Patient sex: M
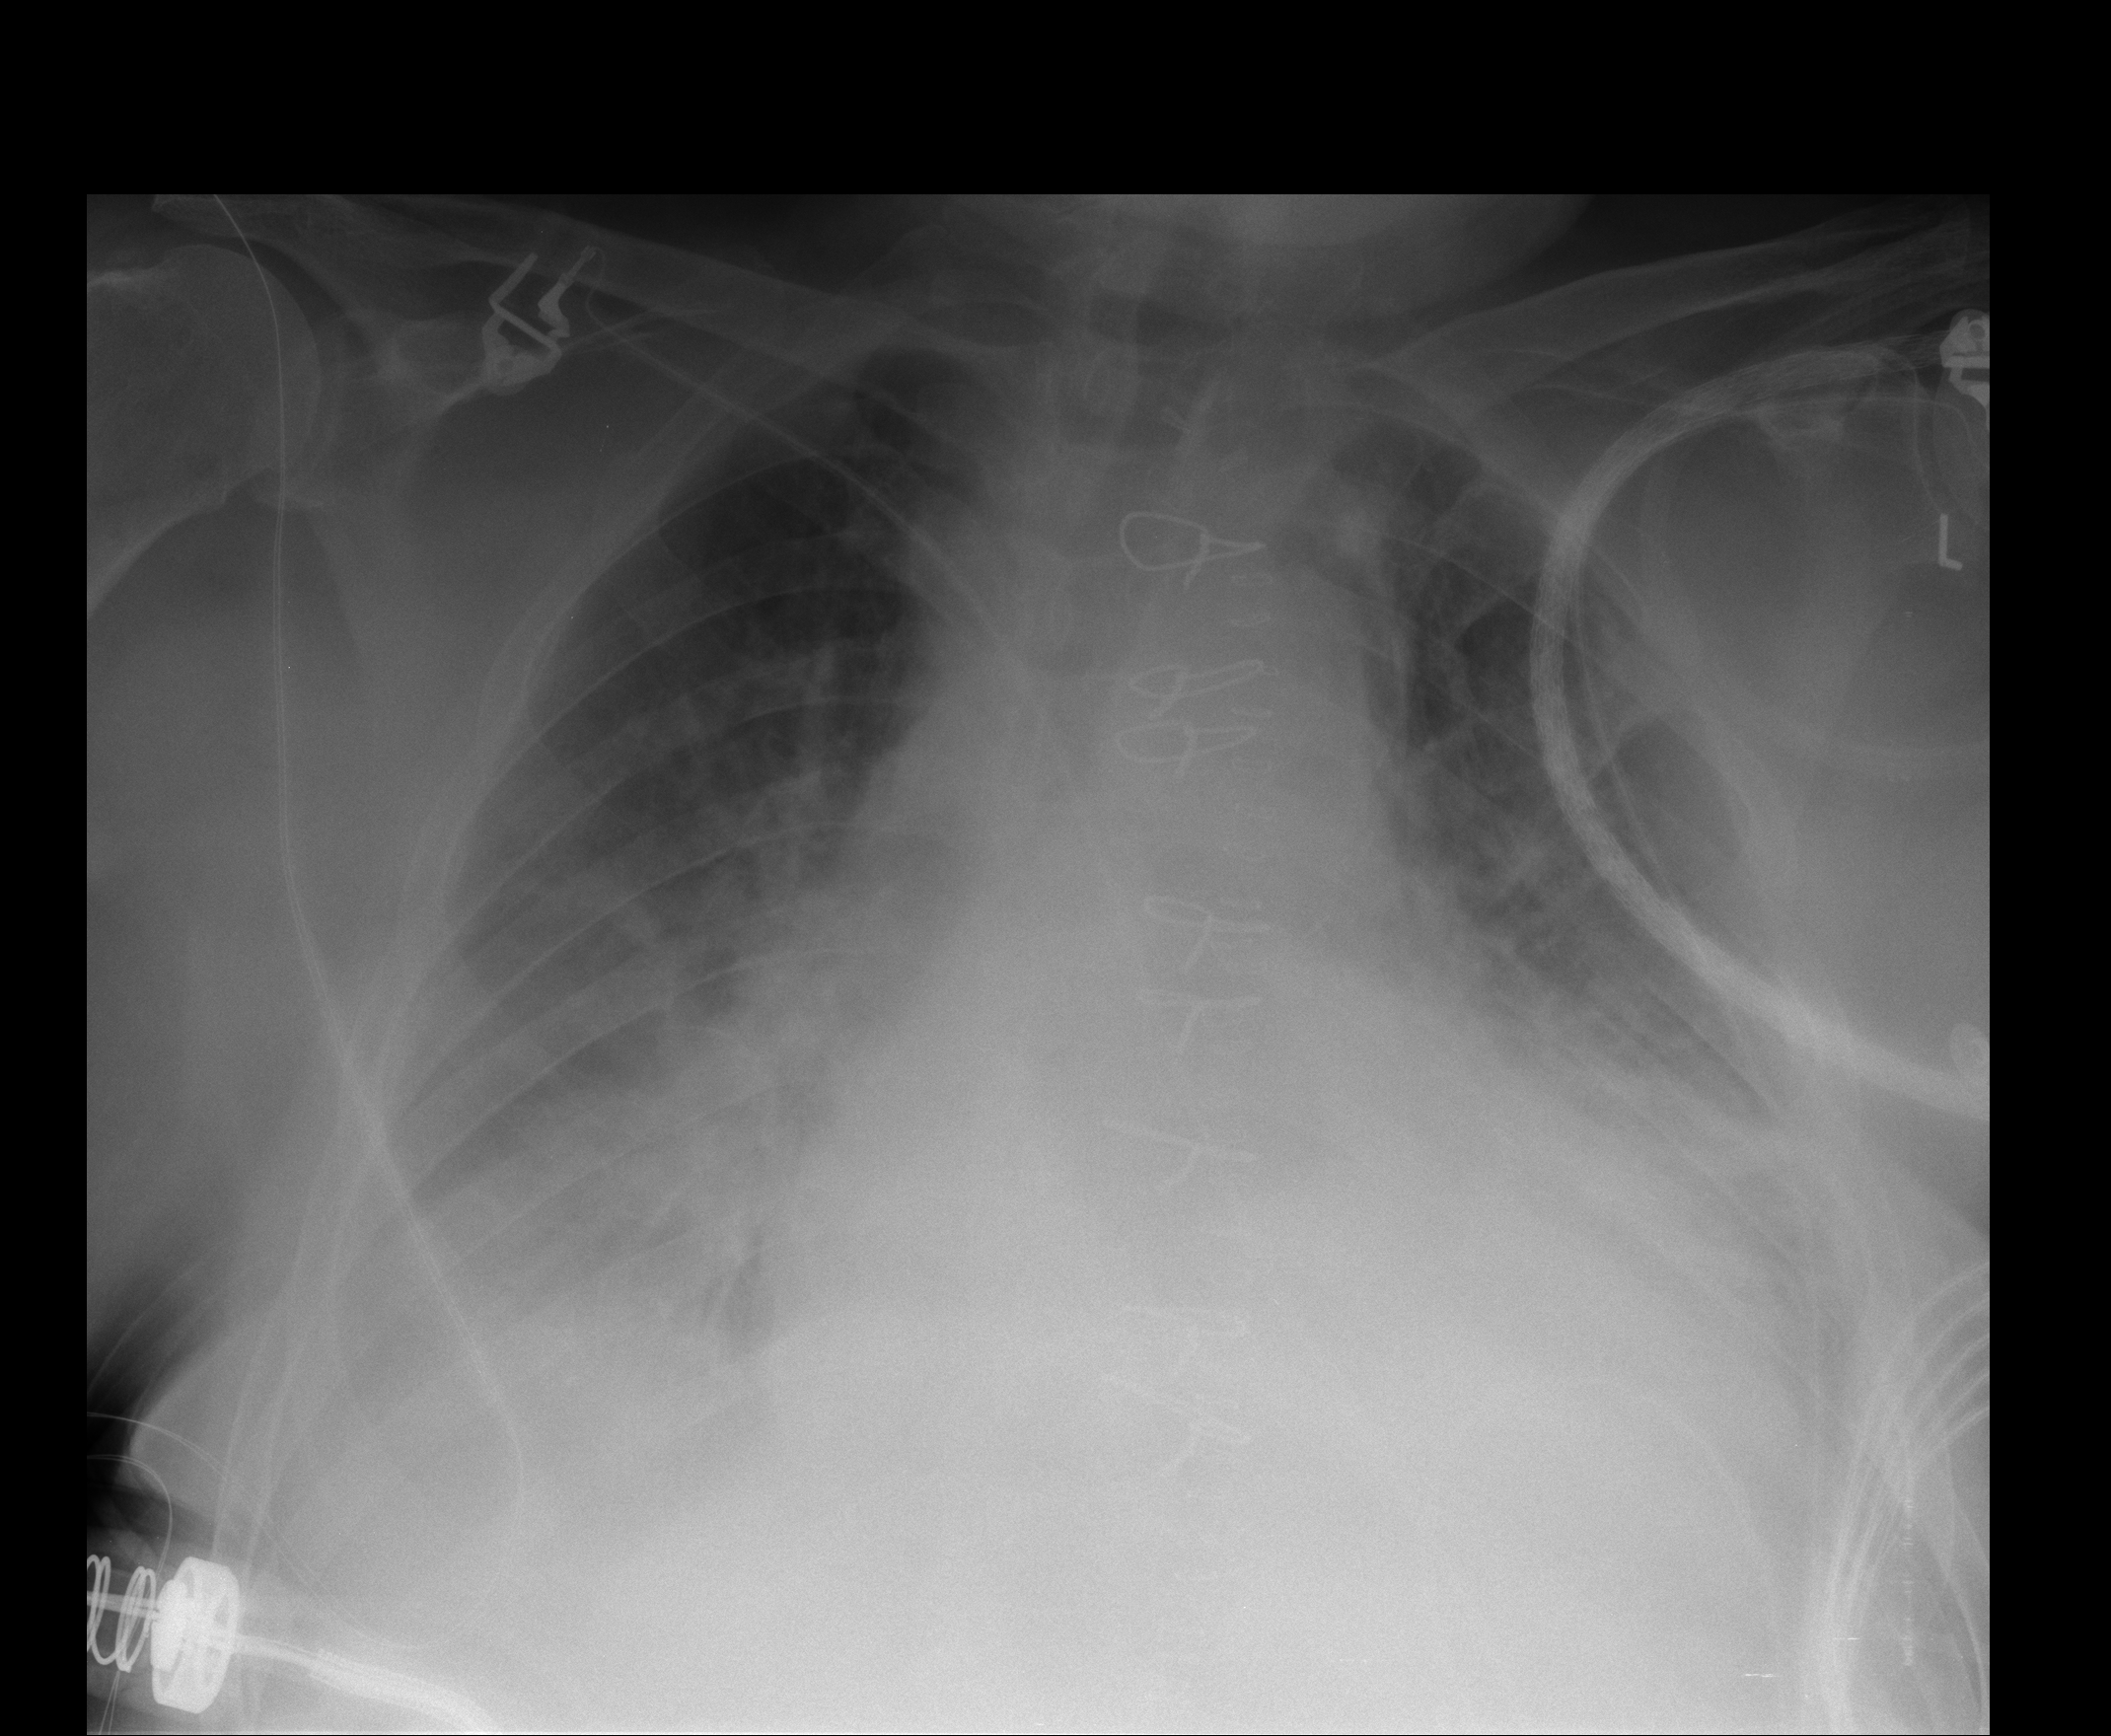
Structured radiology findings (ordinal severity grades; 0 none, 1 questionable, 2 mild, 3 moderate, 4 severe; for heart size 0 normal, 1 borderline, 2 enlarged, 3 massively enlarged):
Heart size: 2
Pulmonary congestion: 2
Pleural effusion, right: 2
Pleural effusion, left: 2
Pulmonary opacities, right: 2
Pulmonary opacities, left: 1
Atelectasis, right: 2
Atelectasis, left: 2